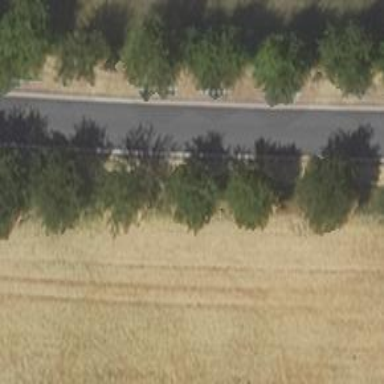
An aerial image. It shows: Secondary road.